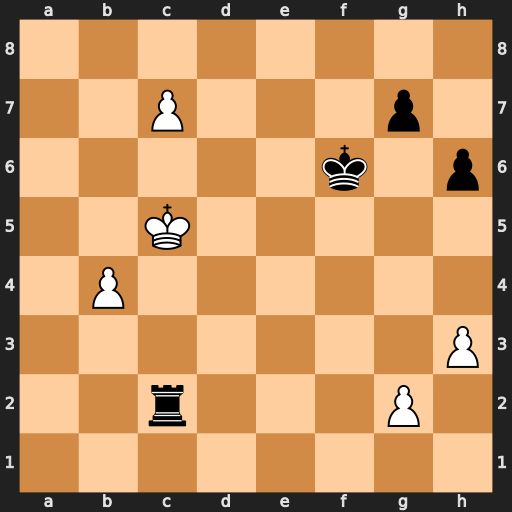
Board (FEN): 8/2P3p1/5k1p/2K5/1P6/7P/2r3P1/8
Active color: w
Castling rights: -
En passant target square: -
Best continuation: Kd6 Kf7 Kd7 Rd2+ Kc6